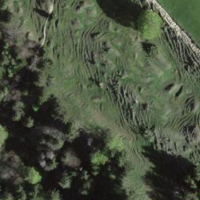
EUNIS habitat code: 26
Species observed at this site:
Orchis mascula